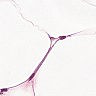
Metastatic tissue present: no